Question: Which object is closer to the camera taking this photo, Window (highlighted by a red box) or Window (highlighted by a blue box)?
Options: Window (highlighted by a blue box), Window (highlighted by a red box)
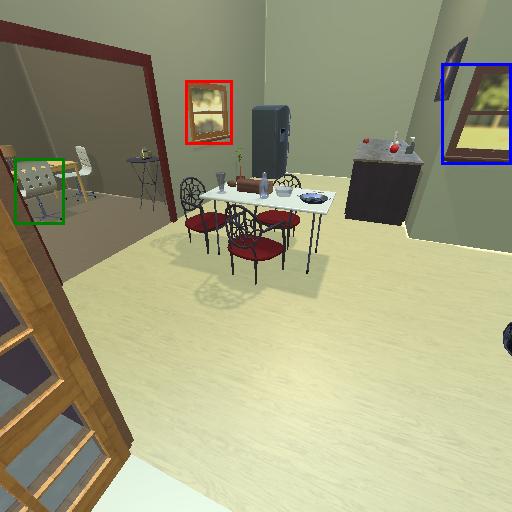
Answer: Window (highlighted by a blue box)